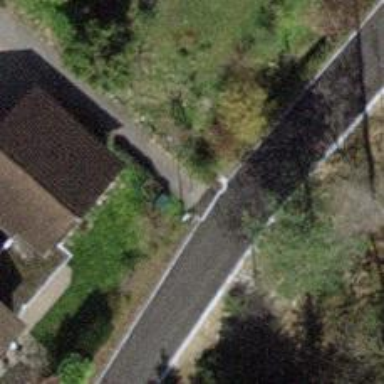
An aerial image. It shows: Bollard barrier.